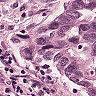
Metastatic tissue present: yes